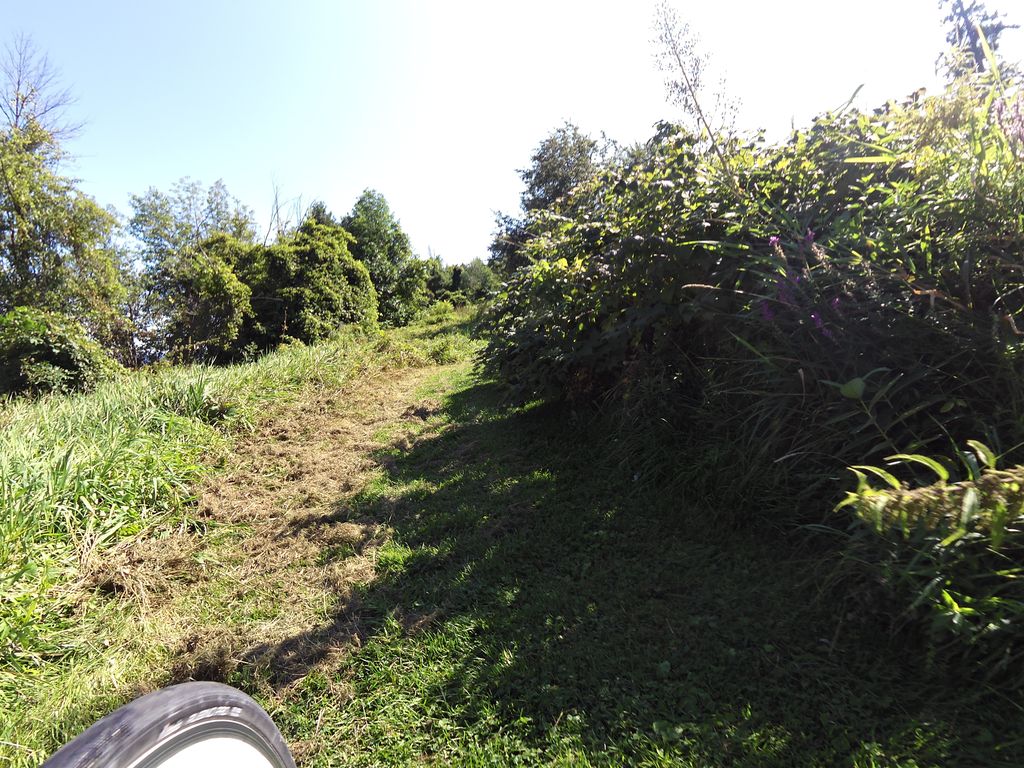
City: ottawa-gatineau